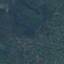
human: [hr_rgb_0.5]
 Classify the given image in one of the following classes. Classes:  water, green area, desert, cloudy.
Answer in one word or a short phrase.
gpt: green area